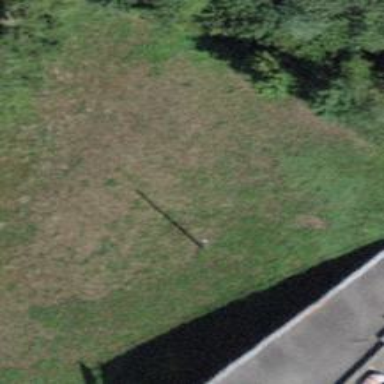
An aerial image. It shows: Utility pole as the man-made structure.